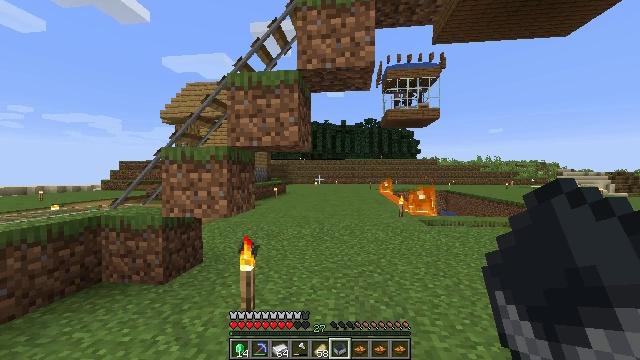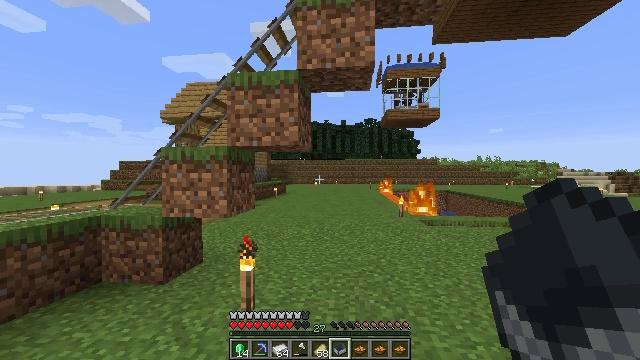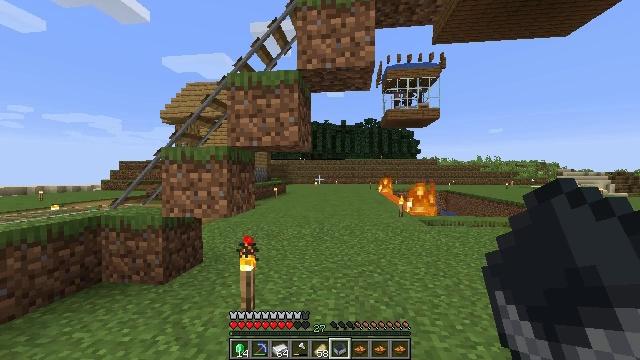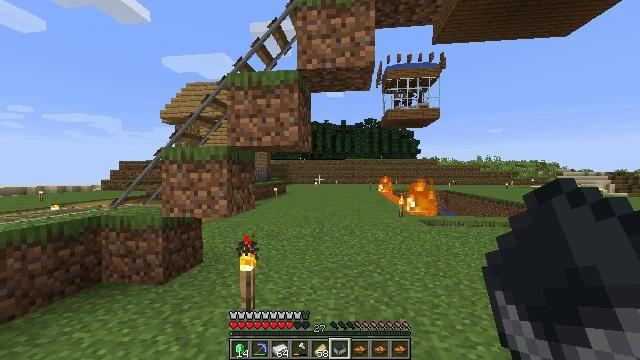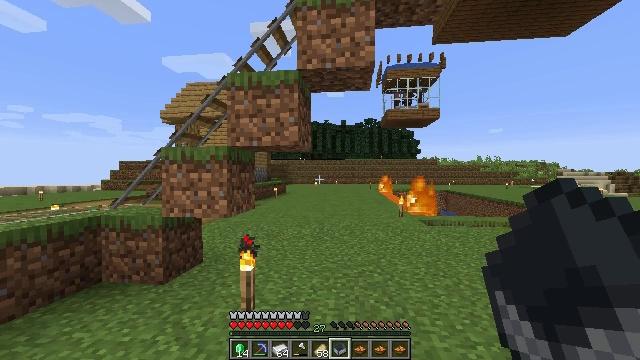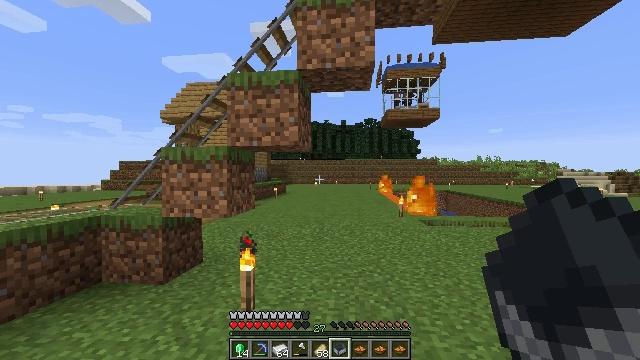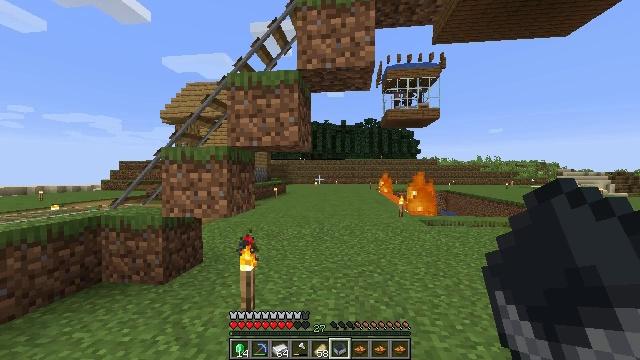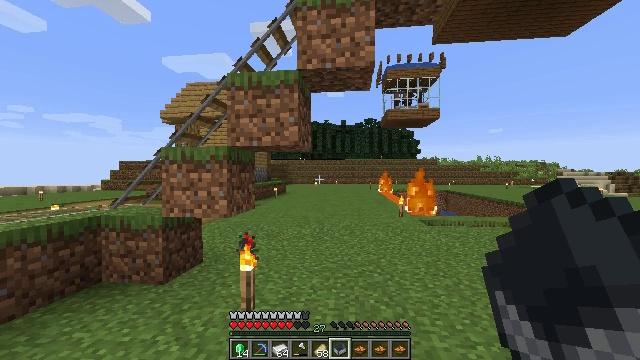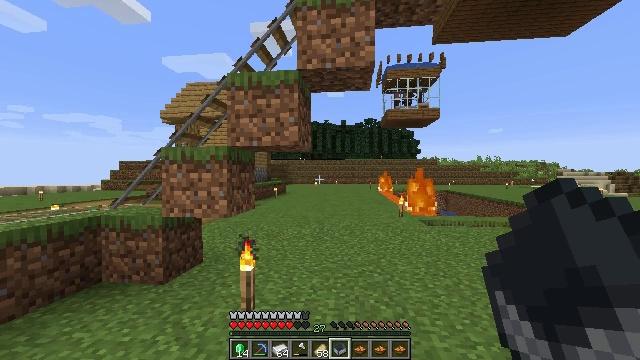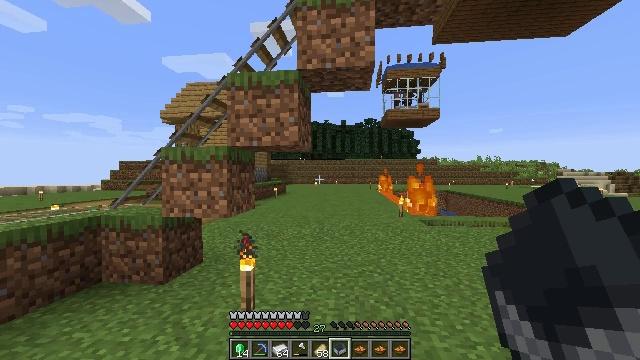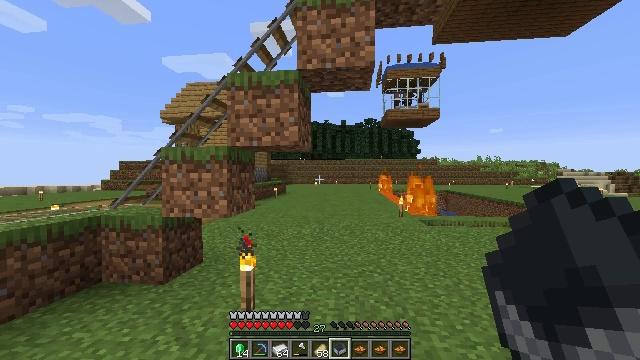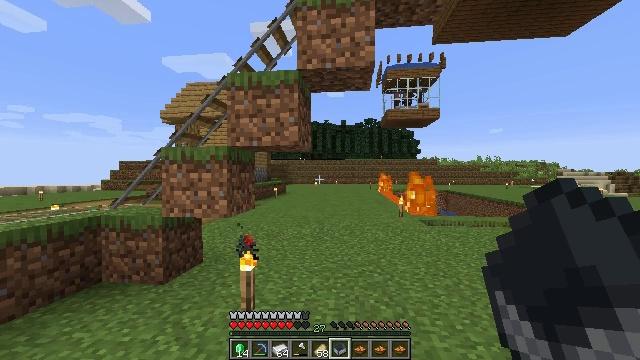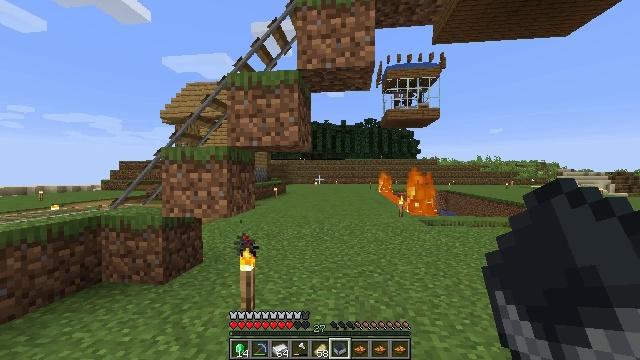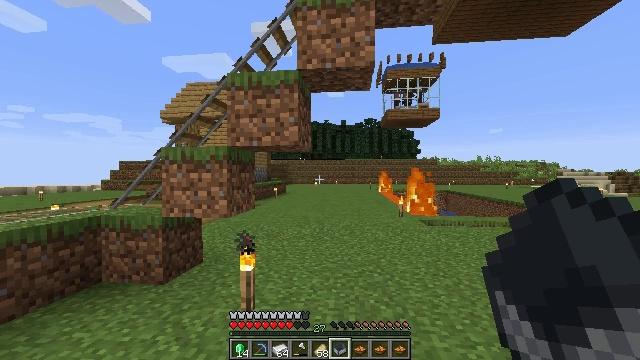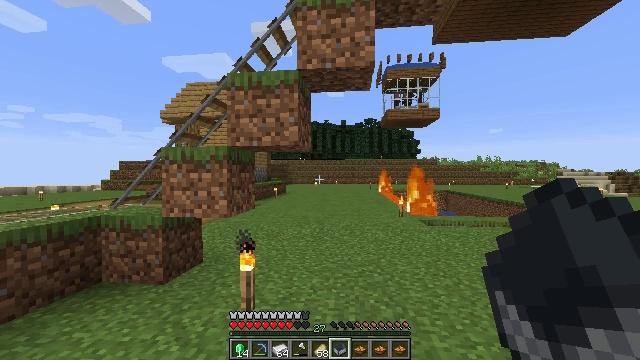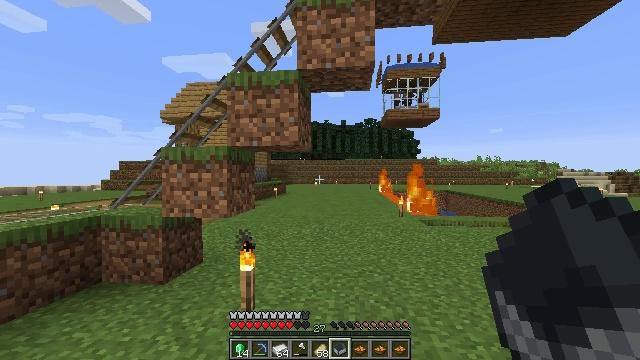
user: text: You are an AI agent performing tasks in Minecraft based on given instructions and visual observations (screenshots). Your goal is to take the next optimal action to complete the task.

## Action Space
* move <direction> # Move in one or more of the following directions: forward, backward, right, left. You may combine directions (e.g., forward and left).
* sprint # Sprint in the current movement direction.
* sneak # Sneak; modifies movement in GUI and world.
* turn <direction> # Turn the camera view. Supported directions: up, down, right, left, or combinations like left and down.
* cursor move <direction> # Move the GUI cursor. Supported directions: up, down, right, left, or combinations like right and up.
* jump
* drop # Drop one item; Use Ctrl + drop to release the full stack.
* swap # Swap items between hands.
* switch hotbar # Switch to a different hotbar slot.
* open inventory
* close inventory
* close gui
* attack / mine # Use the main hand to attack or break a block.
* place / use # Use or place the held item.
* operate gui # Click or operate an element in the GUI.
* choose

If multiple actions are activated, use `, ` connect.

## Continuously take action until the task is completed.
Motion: motion action
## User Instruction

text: Left-click on the smoker to mine it.
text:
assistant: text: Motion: no_op
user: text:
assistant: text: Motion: no_op
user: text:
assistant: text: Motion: no_op
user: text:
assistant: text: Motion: no_op
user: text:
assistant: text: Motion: no_op
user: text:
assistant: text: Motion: no_op
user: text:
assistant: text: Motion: no_op
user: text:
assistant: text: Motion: no_op
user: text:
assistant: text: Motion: no_op
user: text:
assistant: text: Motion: no_op
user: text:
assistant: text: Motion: no_op
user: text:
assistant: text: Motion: no_op
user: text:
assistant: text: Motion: no_op
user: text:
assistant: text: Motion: no_op
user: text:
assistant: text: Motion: no_op
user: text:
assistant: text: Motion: no_op
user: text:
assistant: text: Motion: no_op
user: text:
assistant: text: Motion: no_op
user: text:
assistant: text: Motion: no_op
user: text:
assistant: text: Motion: no_op
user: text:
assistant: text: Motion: no_op
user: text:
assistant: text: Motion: no_op
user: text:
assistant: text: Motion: no_op
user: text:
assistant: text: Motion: no_op
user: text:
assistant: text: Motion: no_op
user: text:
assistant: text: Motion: no_op
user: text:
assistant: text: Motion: no_op
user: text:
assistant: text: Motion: no_op
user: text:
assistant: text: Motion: no_op
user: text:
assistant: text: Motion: no_op